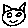
Label: cat